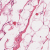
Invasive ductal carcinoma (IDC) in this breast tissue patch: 0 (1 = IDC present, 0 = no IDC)